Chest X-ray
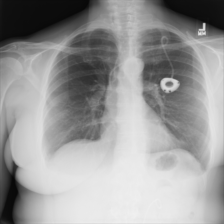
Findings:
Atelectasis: negative
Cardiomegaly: negative
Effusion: negative
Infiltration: negative
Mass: negative
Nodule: negative
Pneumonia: negative
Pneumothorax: negative
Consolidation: negative
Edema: negative
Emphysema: negative
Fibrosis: negative
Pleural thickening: negative
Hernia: negative